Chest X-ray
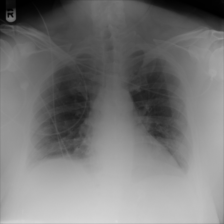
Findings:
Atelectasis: negative
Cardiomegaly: negative
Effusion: negative
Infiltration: negative
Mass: negative
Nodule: negative
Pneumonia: negative
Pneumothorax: negative
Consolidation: negative
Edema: negative
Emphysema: negative
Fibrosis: negative
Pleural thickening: negative
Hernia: negative